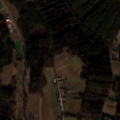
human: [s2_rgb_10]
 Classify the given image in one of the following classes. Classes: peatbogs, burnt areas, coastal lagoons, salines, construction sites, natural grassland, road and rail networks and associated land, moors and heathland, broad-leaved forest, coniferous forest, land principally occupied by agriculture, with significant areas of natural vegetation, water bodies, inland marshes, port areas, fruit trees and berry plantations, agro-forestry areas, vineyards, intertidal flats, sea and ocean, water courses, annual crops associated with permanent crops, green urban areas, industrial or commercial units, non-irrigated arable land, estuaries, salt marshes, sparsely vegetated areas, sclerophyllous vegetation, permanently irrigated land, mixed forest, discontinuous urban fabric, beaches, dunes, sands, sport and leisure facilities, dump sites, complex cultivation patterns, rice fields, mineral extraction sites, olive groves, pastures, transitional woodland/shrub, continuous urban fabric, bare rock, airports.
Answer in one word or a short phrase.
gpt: discontinuous urban fabric, non-irrigated arable land, complex cultivation patterns, mixed forest